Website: apple
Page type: customer-info-address
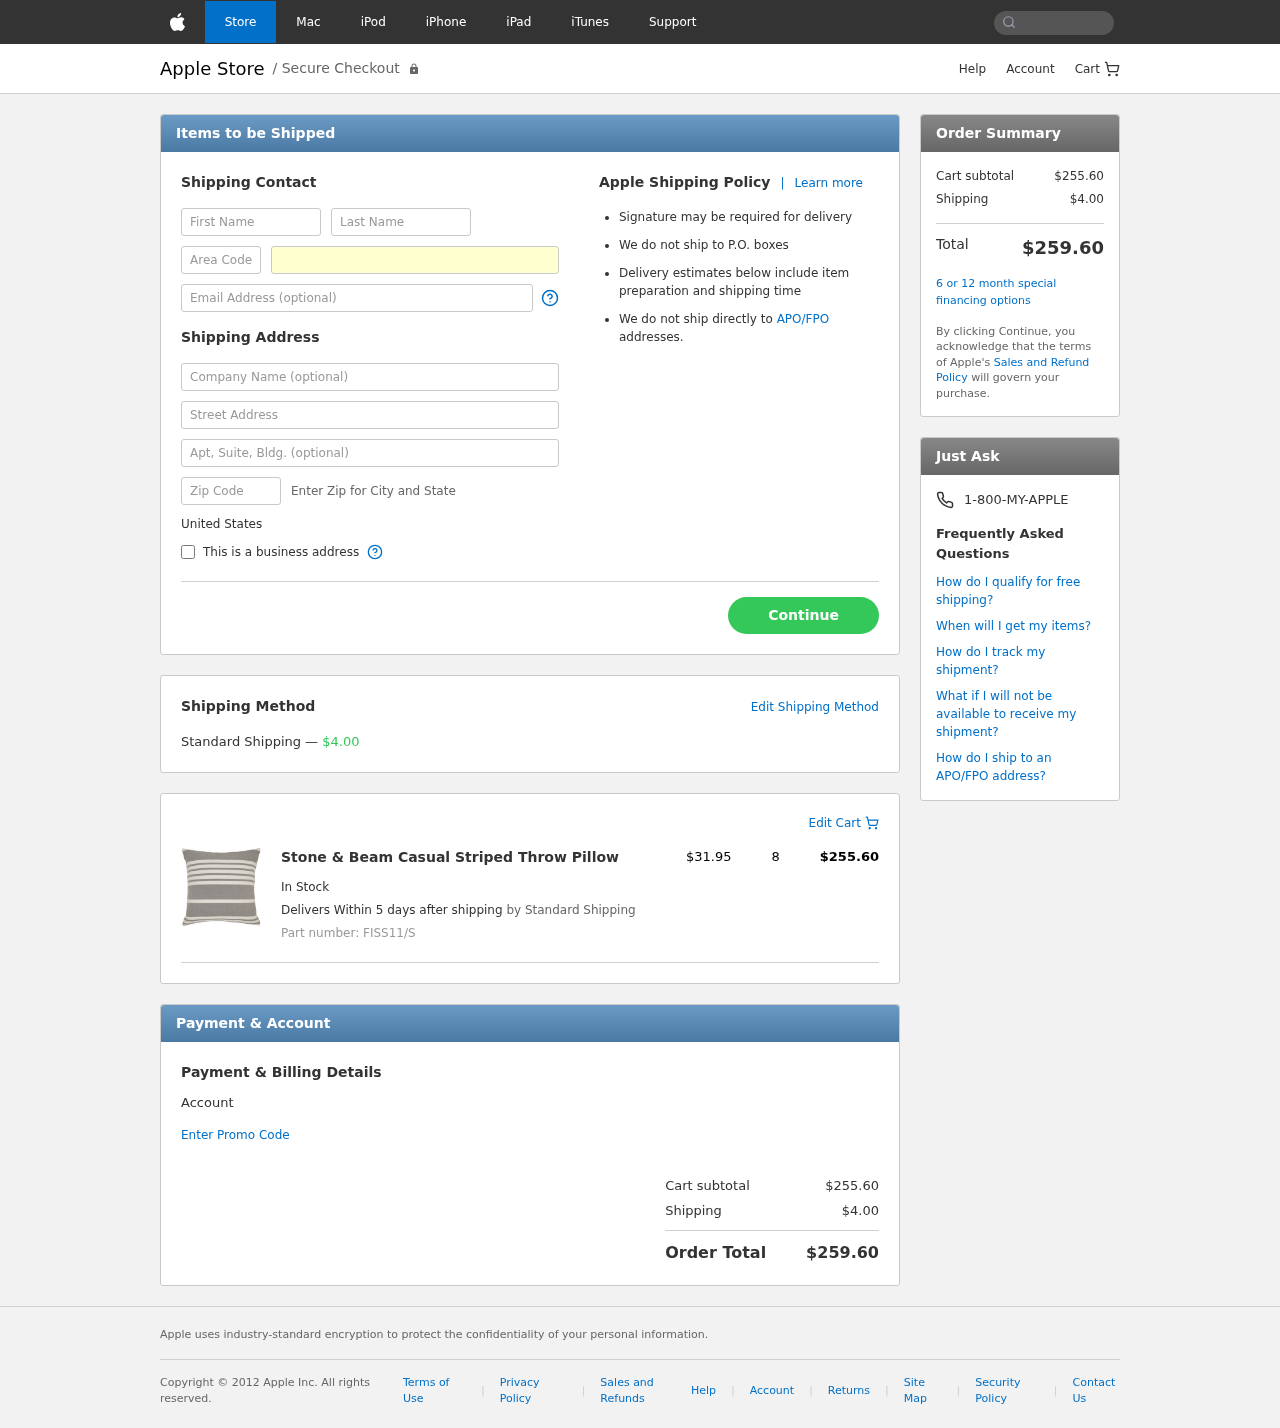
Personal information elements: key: PII_COUNTRY
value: United States
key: PII_FIRSTNAME
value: Joshua
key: PII_LASTNAME
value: Lewis
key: PII_PHONE_AREA
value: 535
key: PII_PHONE_LINE
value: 7214
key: PII_EMAIL
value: joshualewis@gmail.com
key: PII_STREET
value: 80478 Erica Prairie
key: PII_POSTCODE
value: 42496
Product elements: key: PRODUCT1_NAME
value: Stone & Beam Casual Striped Throw Pillow
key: PRODUCT1_PRICE
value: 31.95
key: PRODUCT1_QUANTITY
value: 8
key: PRODUCT1_SKU
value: FISS11/S
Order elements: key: ORDER_SHIPPING_COST
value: $4.00
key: ORDER_ITEM_TOTAL
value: $255.60
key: ORDER_SUBTOTAL
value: $255.60
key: ORDER_TOTAL
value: $259.60